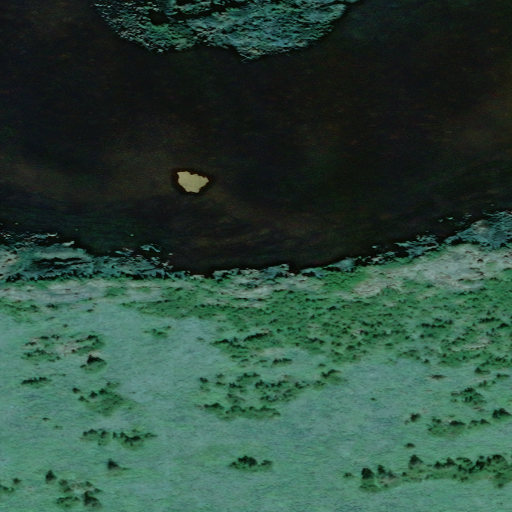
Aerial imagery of mountain in Alaska named Hunt Peak containing only unknown